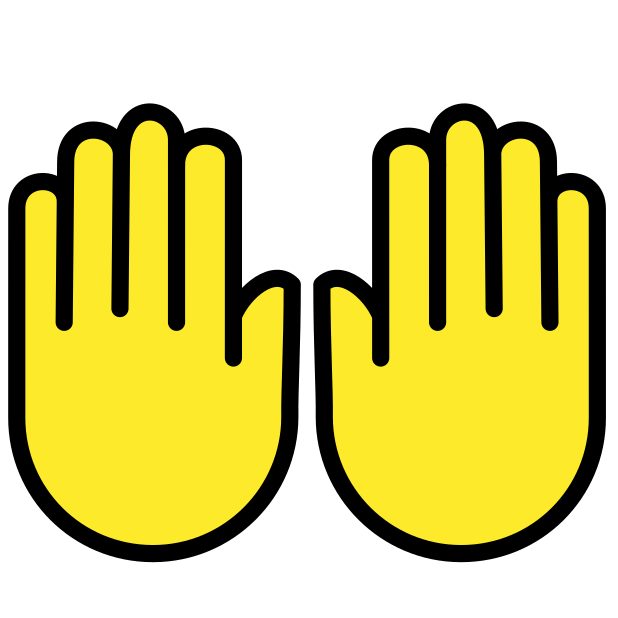
Emoji: 🙌
Name: person raising both hands in celebration
Unicode: 0x1f64c